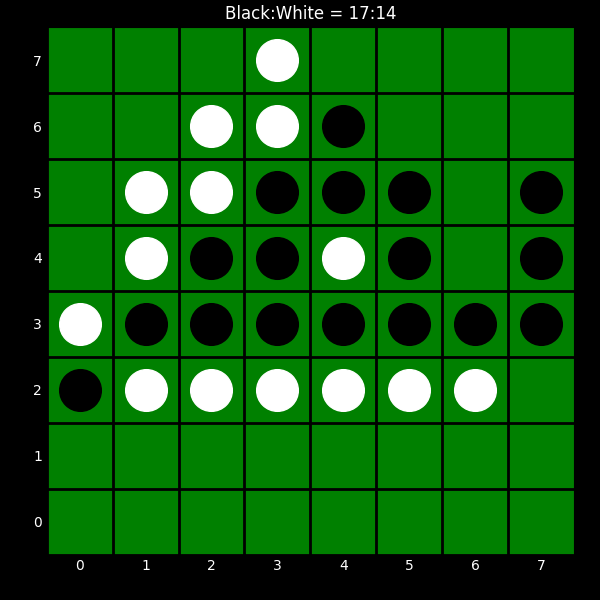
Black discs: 17
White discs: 14